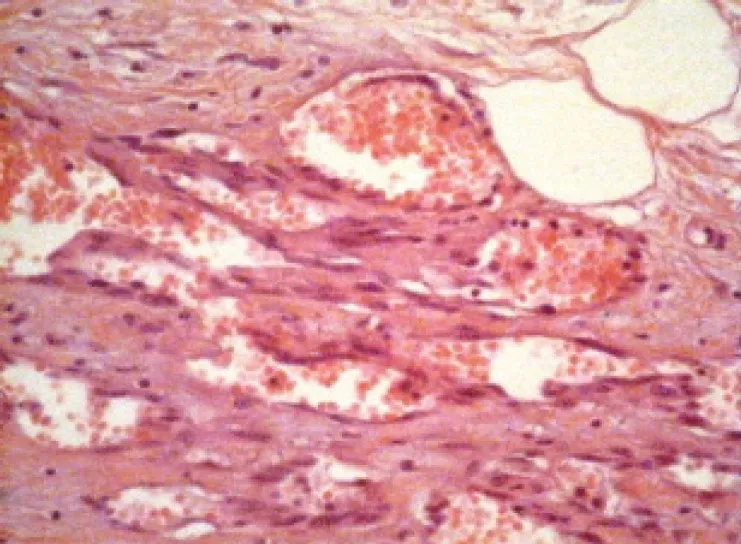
This high power view (x40 magnification) shows neoplastic vascular channels. These irregular channels interconnect and are lined by a single layer of highly atypical endothelial.
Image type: pathology (h&e)